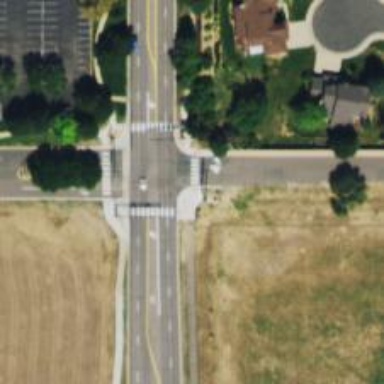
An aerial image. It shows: Crossing on the footway with zebra road markings.